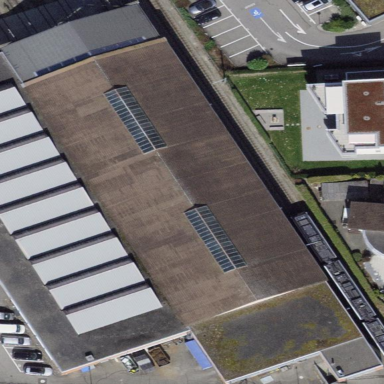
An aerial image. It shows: Transportation building.